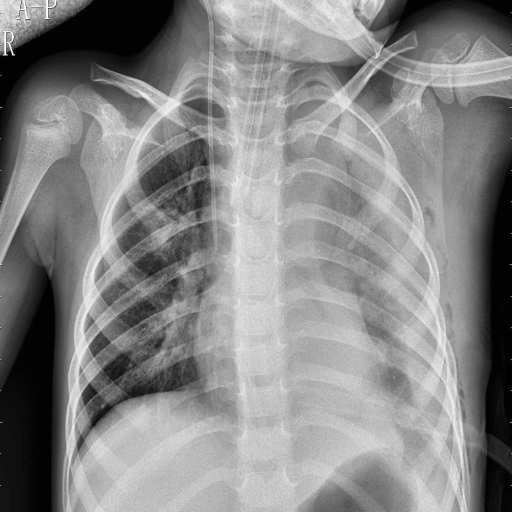
Finding: PNEUMONIA